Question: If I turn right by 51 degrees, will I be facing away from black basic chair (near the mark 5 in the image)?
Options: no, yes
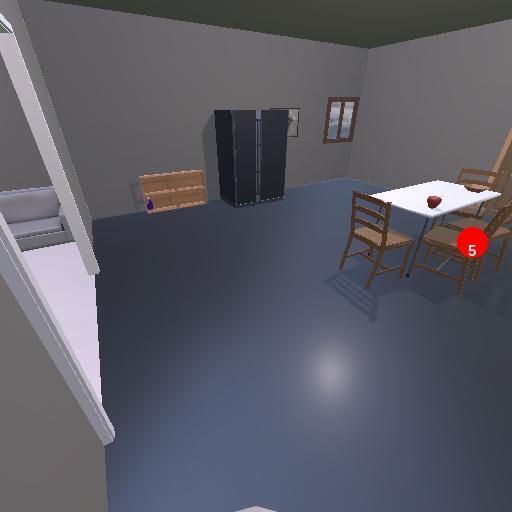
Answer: no